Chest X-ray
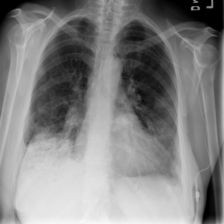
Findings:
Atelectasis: negative
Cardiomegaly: negative
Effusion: negative
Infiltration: negative
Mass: negative
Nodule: negative
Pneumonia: negative
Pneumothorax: negative
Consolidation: positive
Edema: negative
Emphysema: negative
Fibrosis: negative
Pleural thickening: negative
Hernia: negative